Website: macys
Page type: billing-address
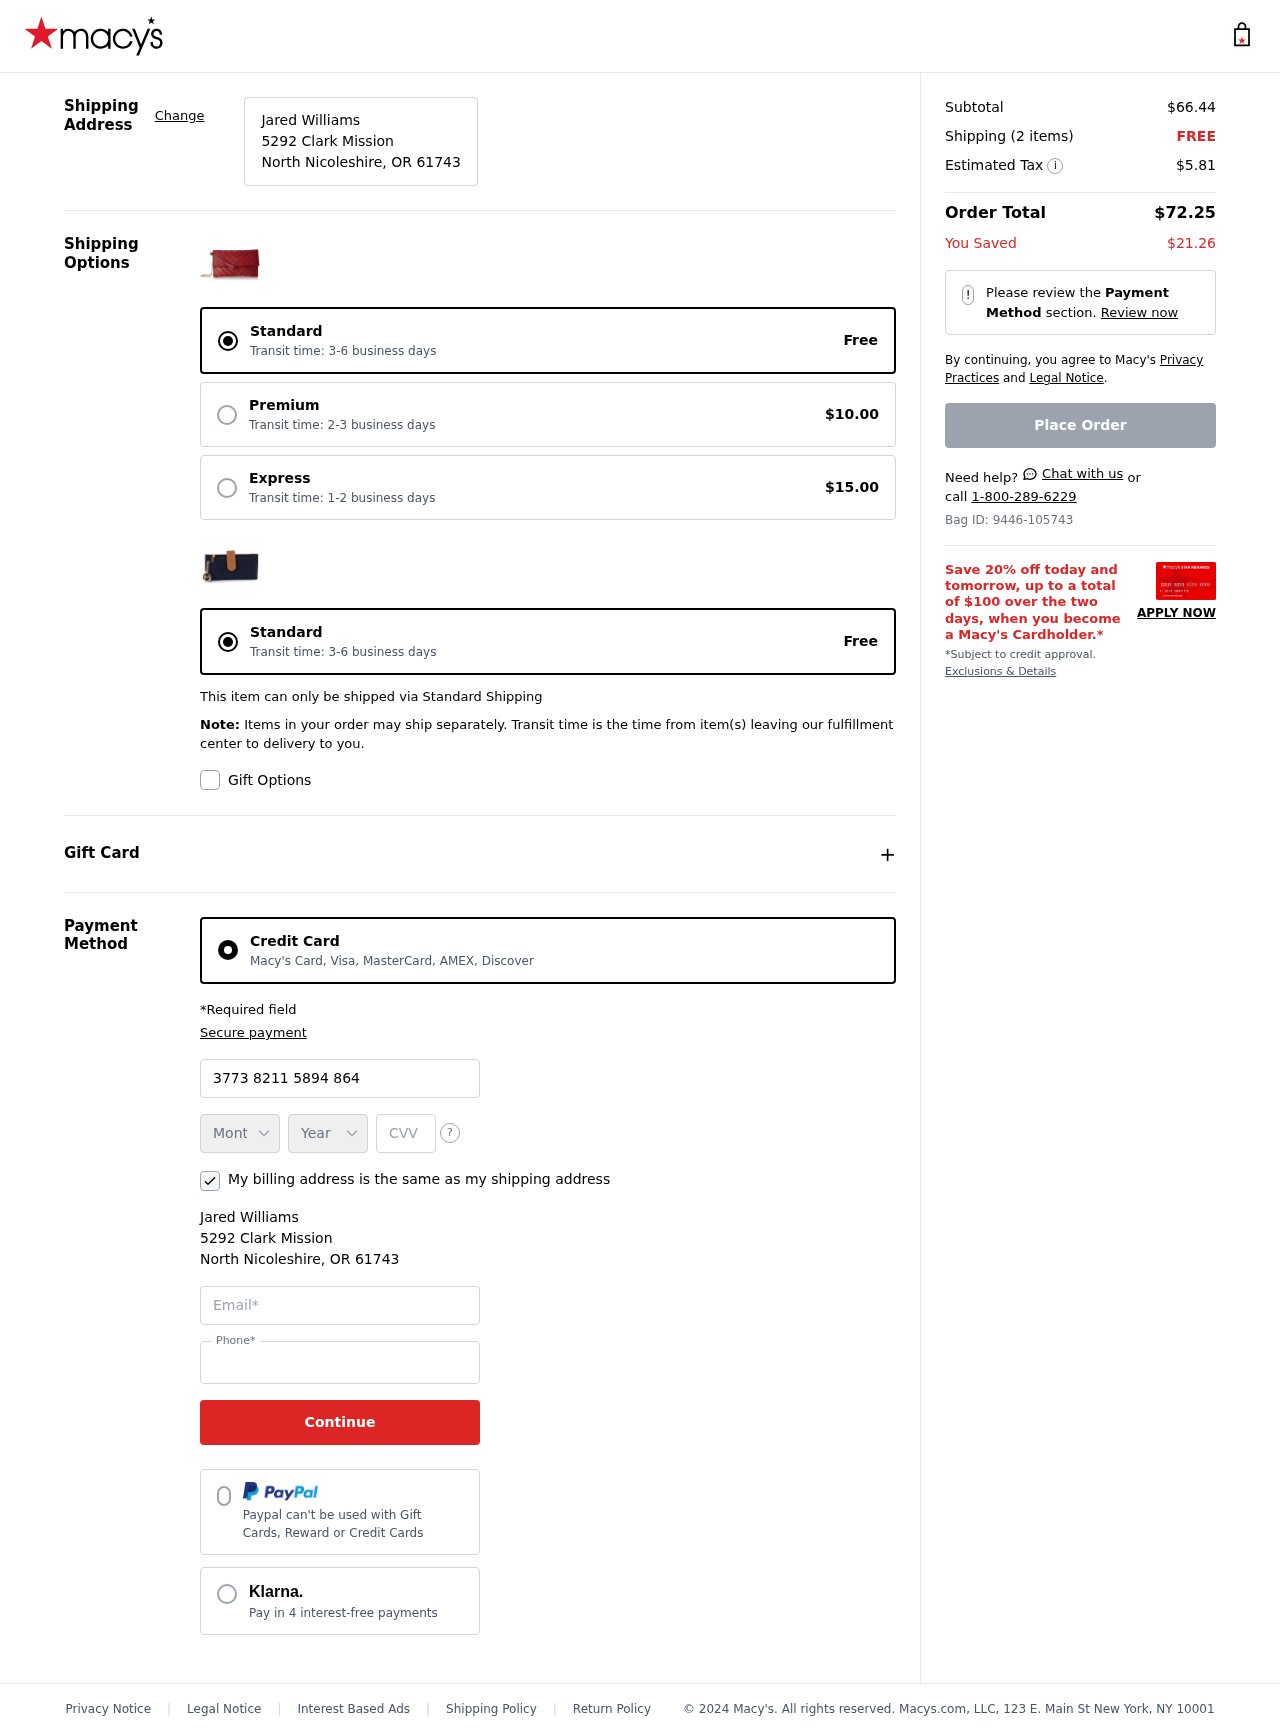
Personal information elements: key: PII_CARD_CVV
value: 8494
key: PII_CARD_EXPIRY_MONTH
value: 06
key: PII_CARD_EXPIRY_YEAR
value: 28
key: PII_CARD_NUMBER
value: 3773 8211 5894 864
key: PII_CITY_STATE_ZIP
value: North Nicoleshire, OR 61743
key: PII_EMAIL
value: jared_williams@hotmail.com
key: PII_FULLNAME
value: Jared Williams
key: PII_PHONE
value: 5046555150
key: PII_STREET
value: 5292 Clark Mission
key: PII_FULLNAME2
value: Jared Williams
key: PII_CITY
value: North Nicoleshire
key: PII_STATE_ABBR
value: OR
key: PII_POSTCODE
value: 61743
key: PII_POSTCODE_FULL
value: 61743
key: PII_CITY_STATE
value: North Nicoleshire, OR
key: PII_POSTCODE_NUMERIC
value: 61743
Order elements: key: ORDER_SUBTOTAL
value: $66.44
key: ORDER_NUM_ITEMS
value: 2
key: ORDER_SHIPPING_COST
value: FREE
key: ORDER_TAX
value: $5.81
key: ORDER_TOTAL
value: $72.25
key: ORDER_SAVINGS
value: $21.26
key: ORDER_ID
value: Bag ID: 9446-105743